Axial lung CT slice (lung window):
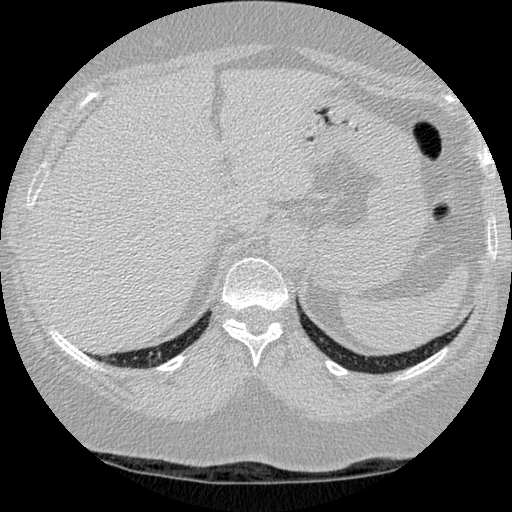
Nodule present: no